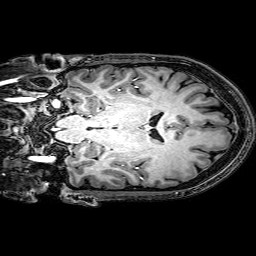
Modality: T1w
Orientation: coronal
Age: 21
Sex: male
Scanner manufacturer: philips
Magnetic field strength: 3 T
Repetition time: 0.009 s
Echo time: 0.0035 s